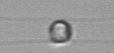
Label: Chaetoceros_similis